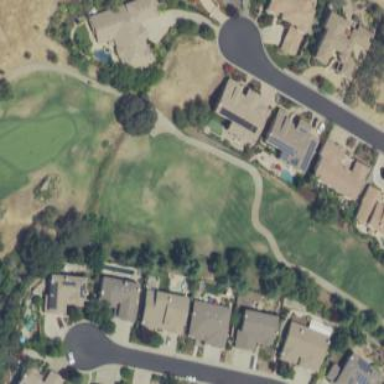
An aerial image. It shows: Grassy area designated as golf fairway.